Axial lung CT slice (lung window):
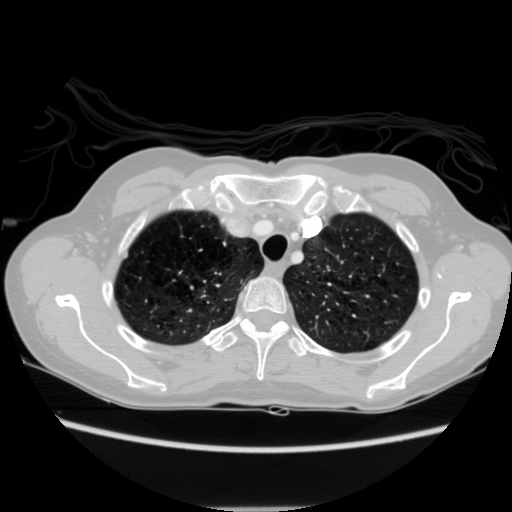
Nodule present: yes
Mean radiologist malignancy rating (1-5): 2